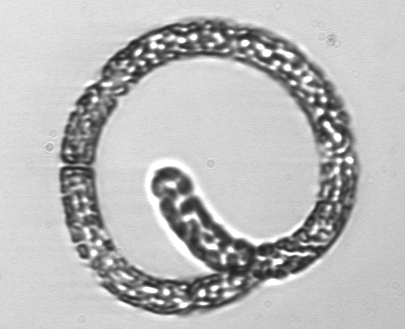
Label: Guinardia_striata